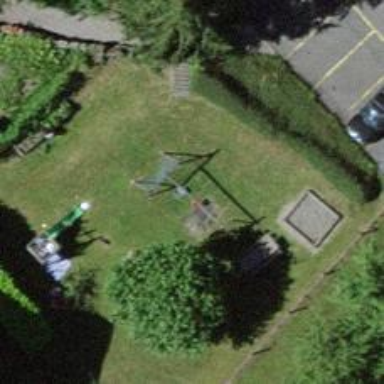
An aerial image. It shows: Playground featuring swings.